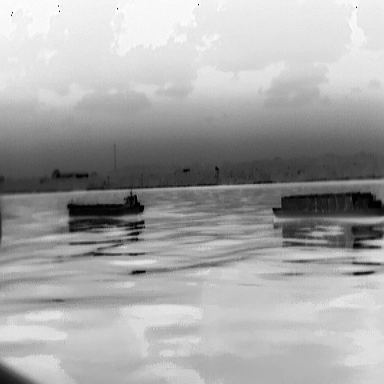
There is a fishing_boat in the infrared image.